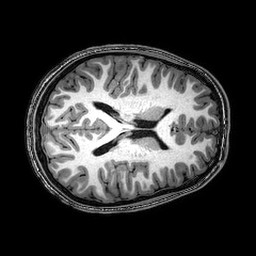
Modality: T1w
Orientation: axial
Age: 20
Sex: male
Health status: healthy
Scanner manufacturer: philips
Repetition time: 0.008131 s
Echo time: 0.00373 s